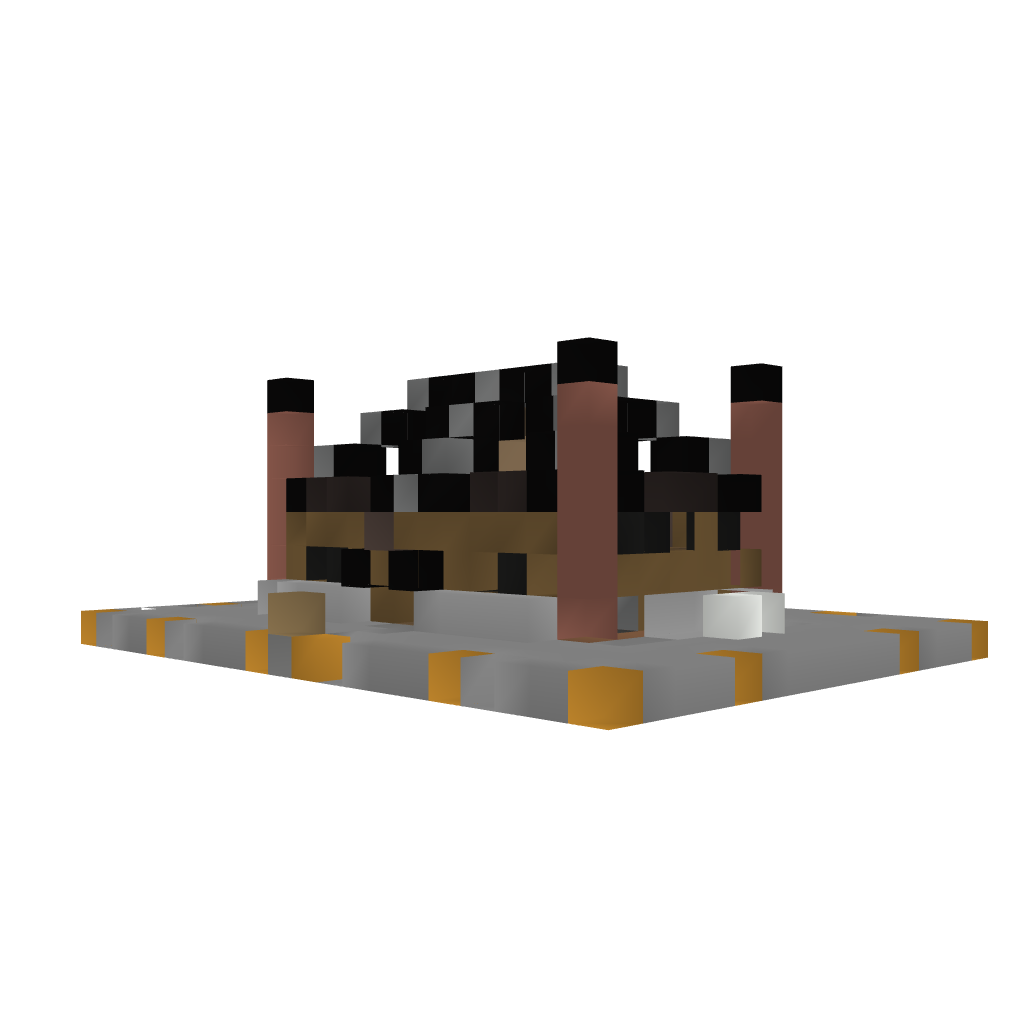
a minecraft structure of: Worker's Cottage